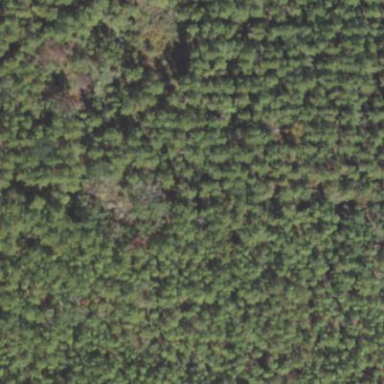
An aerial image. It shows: Forest area dominated by needle-leaved trees.